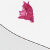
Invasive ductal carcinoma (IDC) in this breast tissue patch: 0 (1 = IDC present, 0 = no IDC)